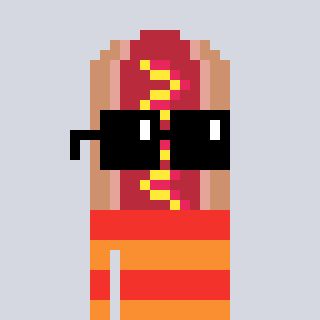
a pixel art character with square black sunglasses, a hotdog-shaped head and a orange-colored body on a cool background